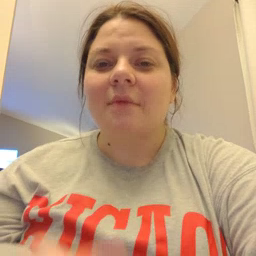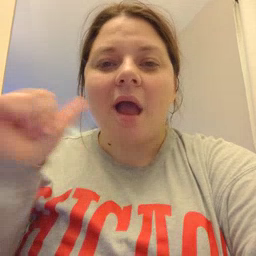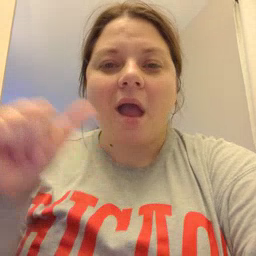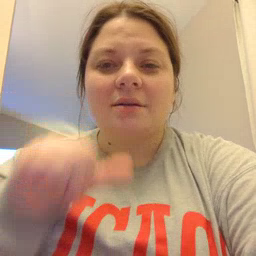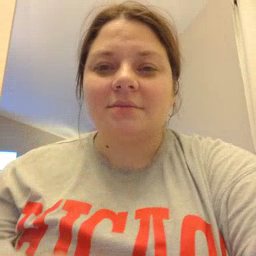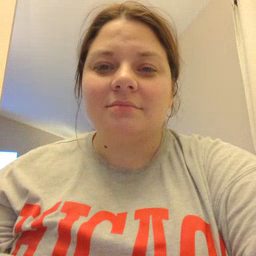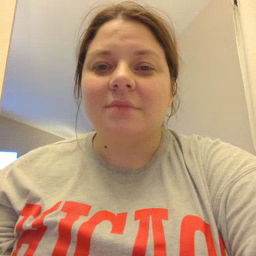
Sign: aunt